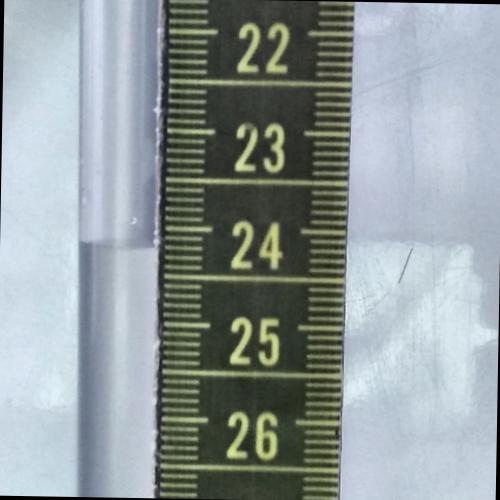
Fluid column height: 24.2 cm